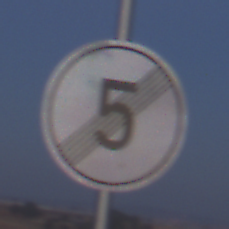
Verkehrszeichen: EndeGeschwindigkeit5
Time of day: SunriseSunset
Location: Outdoor (Nature)
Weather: Clear
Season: NotSpecified
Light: Natural